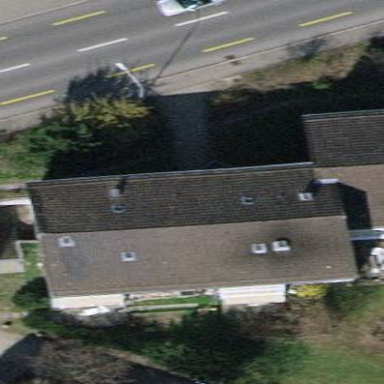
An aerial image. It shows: View of apartment building.